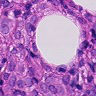
Metastatic tissue present: yes